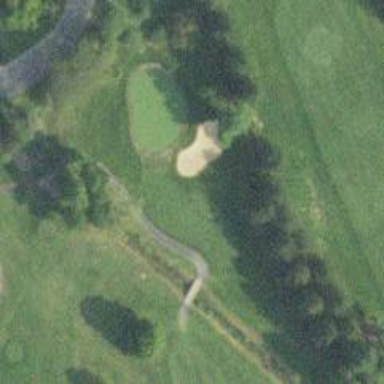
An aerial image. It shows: Footway that doubles as golf path.